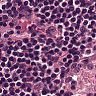
Metastatic tissue present: no